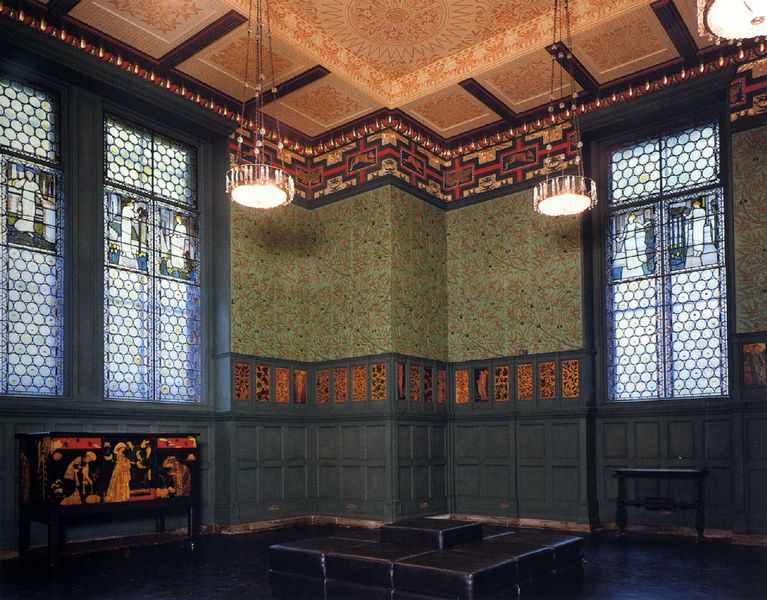
Titel: London, South Kensington Museum, heute Victoria and Albert Museum, Grünes Speisezimmer
Künstler: Firma Morris
Standort: London (EU - GB)
Schlagwörter: grün, braun, bunt, fenster, lampen, licht, orange, raum, schwarz, tisch, zimmer, rot, muster, ornament, wand, bild, innenraum, möbel, boden, gold, decke, rund, keramik, farbig, kommode, ecke, modern, wandmalerei, lüster, innenansicht, foto, moschee, kacheln, bleiglas, wandschmuck, buntglas, glasmalerei, balu, kassetten, fresko, museum, angewandte kunst, vertäfelung, quadratisch, kassette, deckenmalerei, decken, prächtig, prunkvoll, glaskunst, täfelung, deckenschmuck, deckenlampen, bleiverglasung, fotofenster, gebetsraum, truher